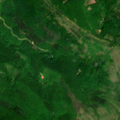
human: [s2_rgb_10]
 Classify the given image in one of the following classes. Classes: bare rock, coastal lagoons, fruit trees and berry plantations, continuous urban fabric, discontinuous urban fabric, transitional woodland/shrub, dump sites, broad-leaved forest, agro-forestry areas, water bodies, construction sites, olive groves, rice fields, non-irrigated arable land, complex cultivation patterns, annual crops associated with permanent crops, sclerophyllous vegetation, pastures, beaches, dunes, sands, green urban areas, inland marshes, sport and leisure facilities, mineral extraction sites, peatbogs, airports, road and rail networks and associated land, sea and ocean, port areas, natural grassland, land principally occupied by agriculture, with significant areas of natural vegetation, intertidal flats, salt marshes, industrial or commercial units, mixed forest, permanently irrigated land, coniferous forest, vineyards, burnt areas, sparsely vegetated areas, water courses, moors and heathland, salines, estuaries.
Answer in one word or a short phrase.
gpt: complex cultivation patterns, broad-leaved forest, transitional woodland/shrub